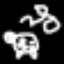
Label: frog